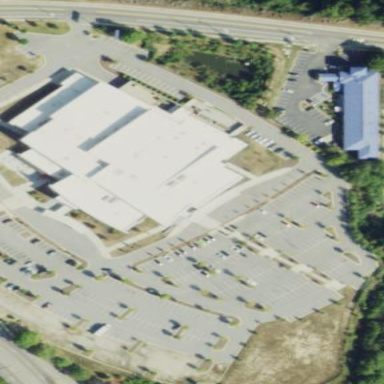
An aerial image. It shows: Commercial building serving as events venue. The venue includes fitness center and bowling alley on the premises.